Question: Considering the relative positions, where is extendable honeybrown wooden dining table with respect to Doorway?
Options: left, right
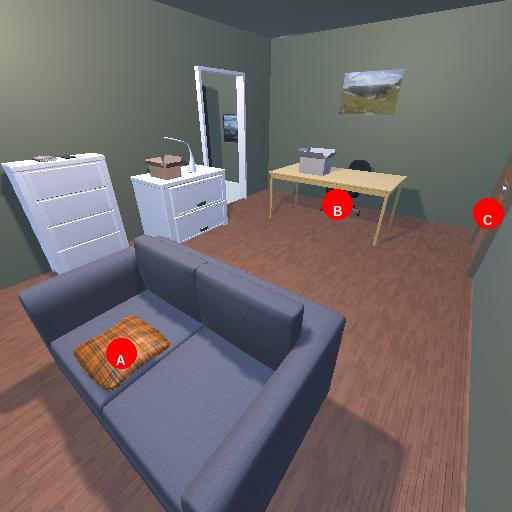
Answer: left